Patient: sex F, age 54
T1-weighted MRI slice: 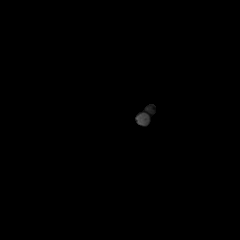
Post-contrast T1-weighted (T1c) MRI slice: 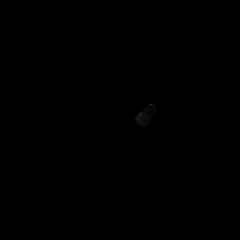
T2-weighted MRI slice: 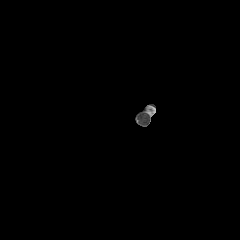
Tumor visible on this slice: no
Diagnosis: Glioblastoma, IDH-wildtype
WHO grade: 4